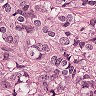
Metastatic tissue present: yes